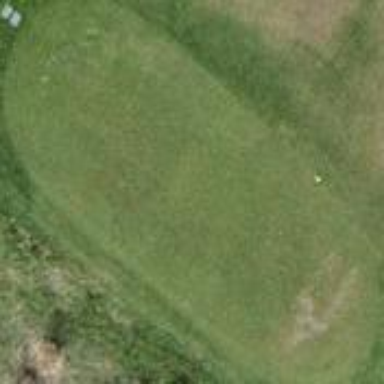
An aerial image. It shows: Golf tee.